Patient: sex F, age 68
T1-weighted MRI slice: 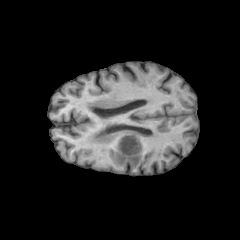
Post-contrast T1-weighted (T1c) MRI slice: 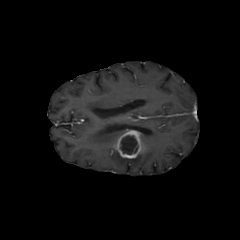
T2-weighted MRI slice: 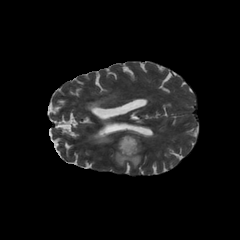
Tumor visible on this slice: yes
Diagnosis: Glioblastoma, IDH-wildtype
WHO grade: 4